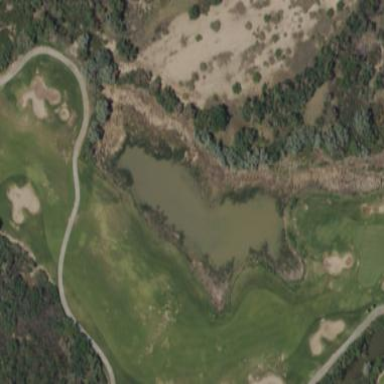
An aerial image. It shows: Picturesque scene of golf course with lateral water hazard.